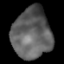
Tissue: lung
Cell type: Fibroblasts
Senescence score: 0.2188
Nuclear area (px): 1919
Mean DAPI intensity: 96.581